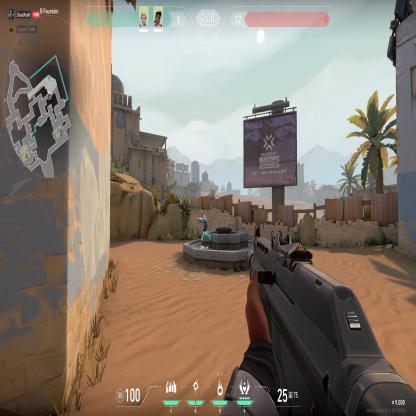
Label: teammate